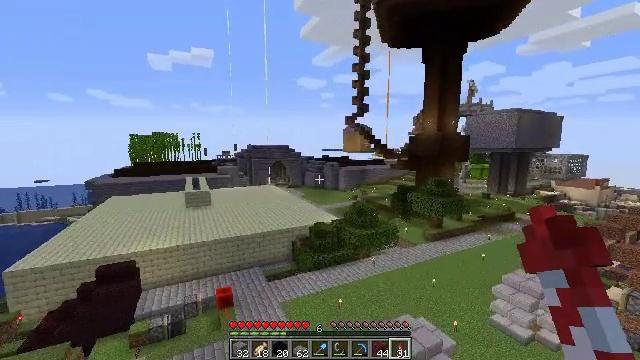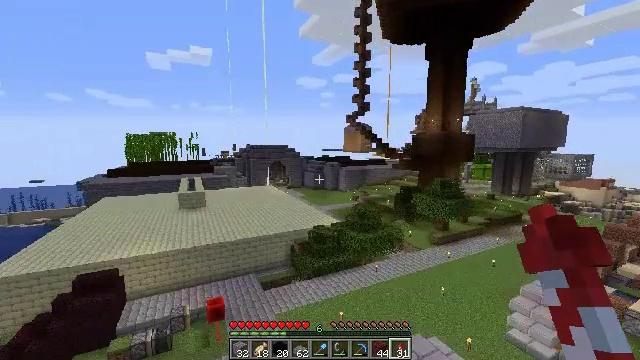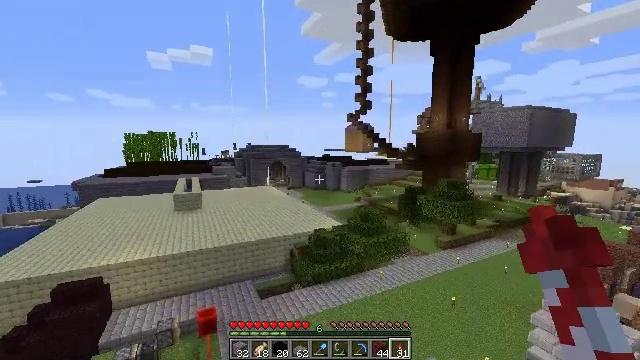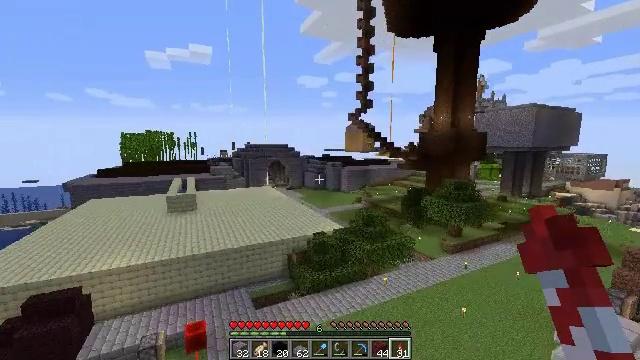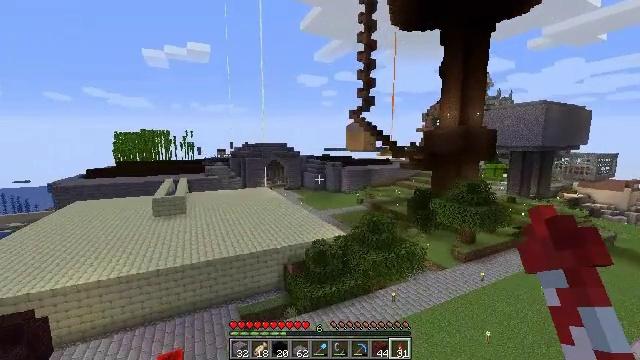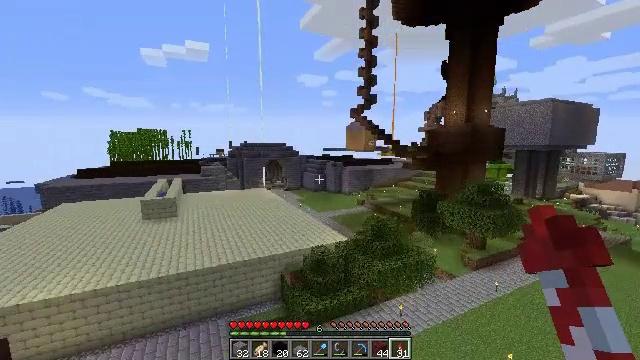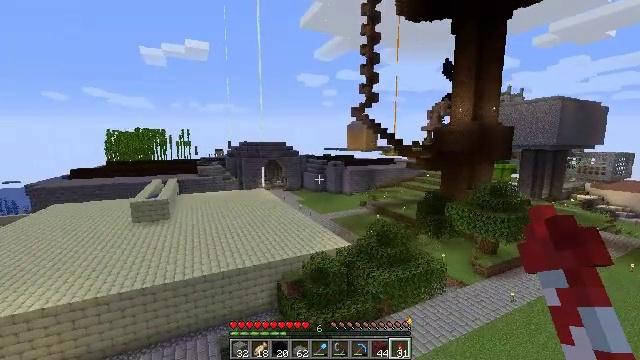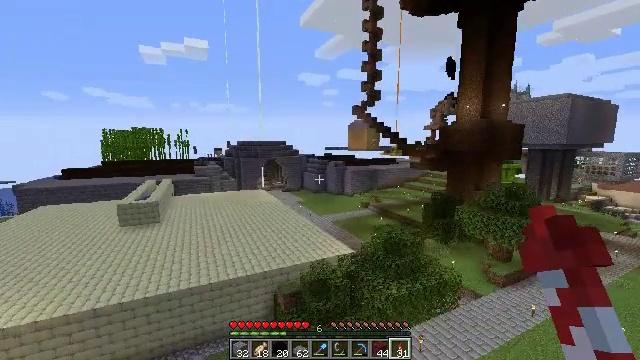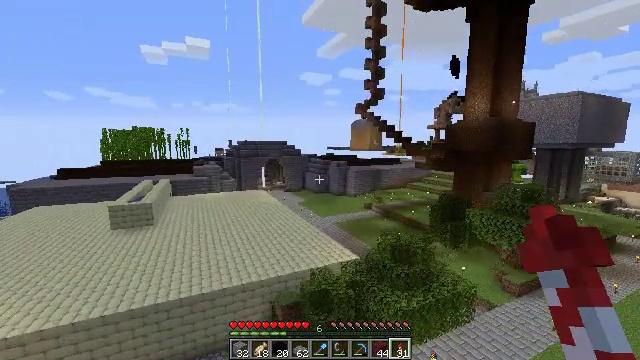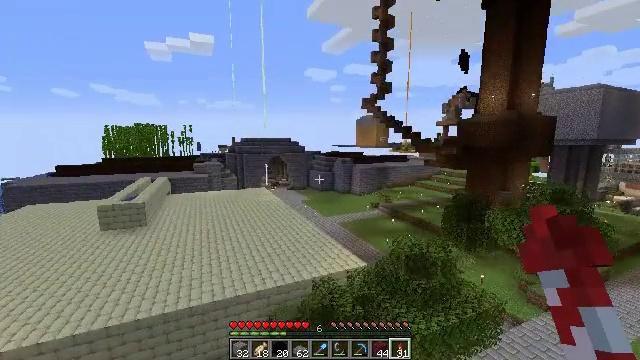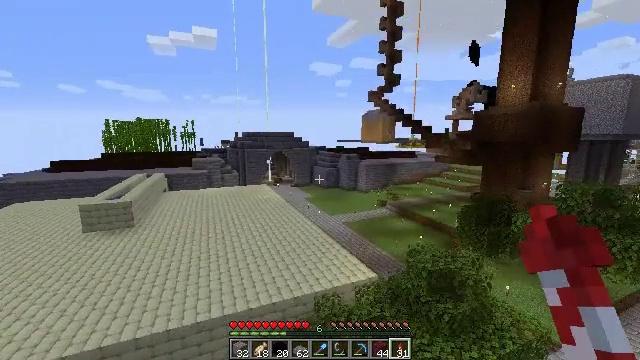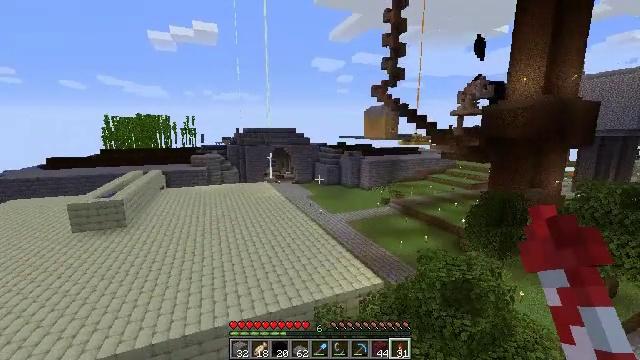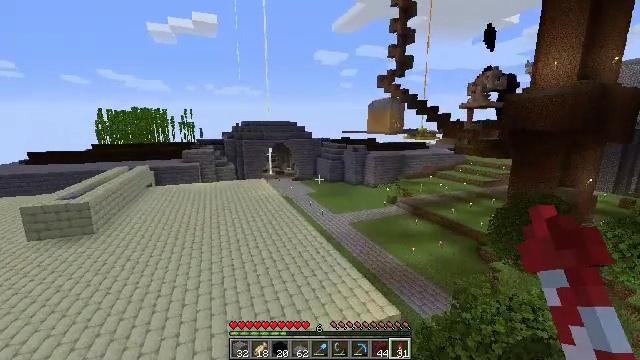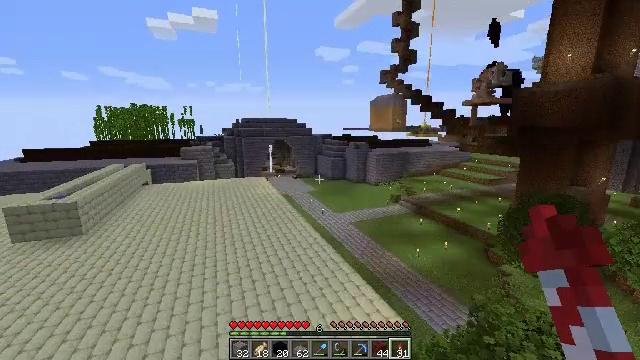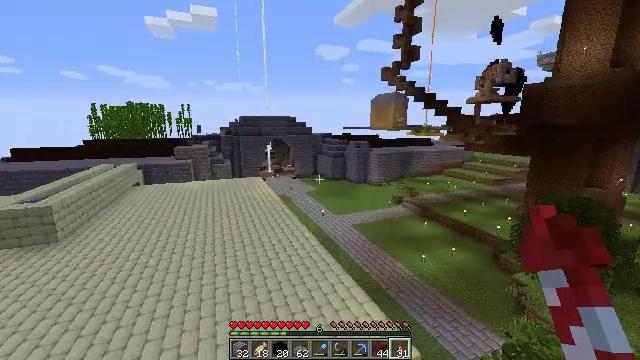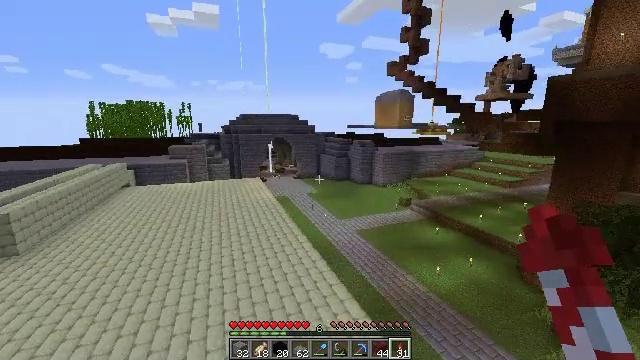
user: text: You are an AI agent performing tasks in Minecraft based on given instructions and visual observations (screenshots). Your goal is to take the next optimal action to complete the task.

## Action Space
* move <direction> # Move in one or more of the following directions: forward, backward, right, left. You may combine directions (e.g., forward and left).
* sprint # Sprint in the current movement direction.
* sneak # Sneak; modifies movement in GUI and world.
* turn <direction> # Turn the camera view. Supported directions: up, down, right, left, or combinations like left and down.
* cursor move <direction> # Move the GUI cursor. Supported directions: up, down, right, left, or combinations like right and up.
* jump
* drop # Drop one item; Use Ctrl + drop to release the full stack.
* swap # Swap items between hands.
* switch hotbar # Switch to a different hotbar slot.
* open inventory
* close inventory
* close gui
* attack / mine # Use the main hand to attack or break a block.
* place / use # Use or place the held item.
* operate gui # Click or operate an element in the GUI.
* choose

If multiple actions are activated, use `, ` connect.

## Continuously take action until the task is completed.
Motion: motion action
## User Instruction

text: Interact with the crafting table to create white concrete powder.
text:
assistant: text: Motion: no_op
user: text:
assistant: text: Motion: no_op
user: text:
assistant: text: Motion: no_op
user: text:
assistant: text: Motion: no_op
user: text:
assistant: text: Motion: no_op
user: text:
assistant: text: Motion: no_op
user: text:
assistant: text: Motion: no_op
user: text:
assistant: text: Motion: no_op
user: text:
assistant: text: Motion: turn left
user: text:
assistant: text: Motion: turn left
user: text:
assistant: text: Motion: no_op
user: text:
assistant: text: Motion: turn down
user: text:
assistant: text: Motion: no_op
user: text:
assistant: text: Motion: no_op
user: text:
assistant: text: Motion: no_op
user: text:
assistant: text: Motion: turn left
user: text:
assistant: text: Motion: no_op
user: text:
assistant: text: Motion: no_op
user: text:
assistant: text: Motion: turn left and up
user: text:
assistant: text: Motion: turn up
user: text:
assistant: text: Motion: no_op
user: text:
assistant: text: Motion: turn down
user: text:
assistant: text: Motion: turn left and down
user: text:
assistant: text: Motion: turn down
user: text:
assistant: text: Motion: no_op
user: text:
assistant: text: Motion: turn left and down
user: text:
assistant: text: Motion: no_op
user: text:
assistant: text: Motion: turn right
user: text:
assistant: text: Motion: turn right
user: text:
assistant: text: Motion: turn right